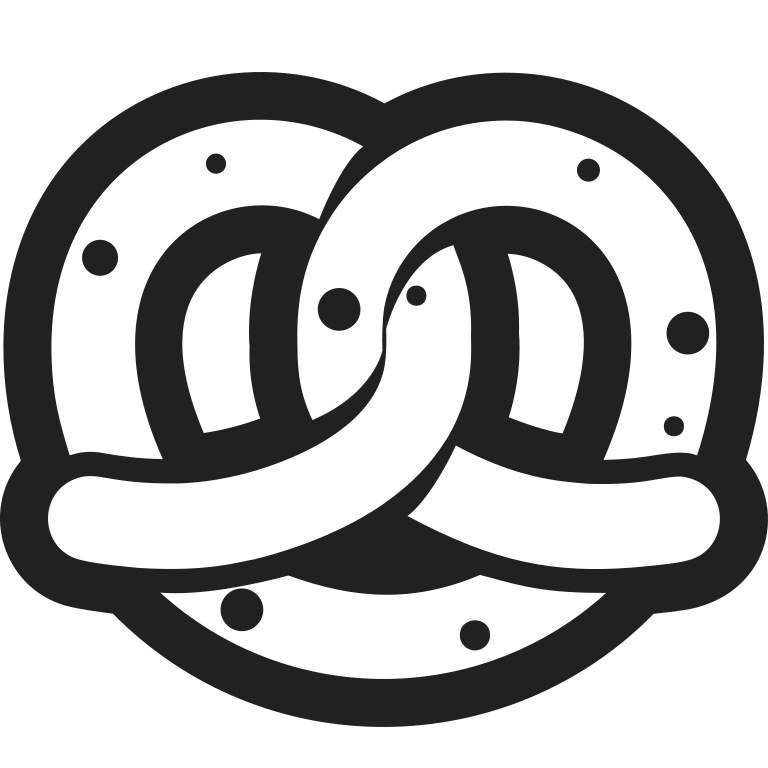
pretzel high contrast